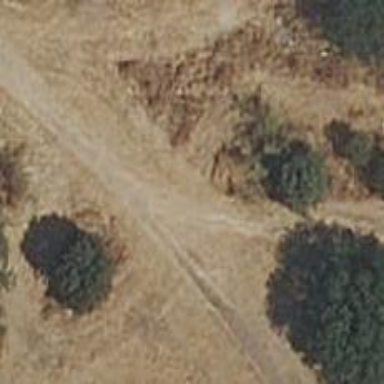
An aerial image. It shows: Dirt path.